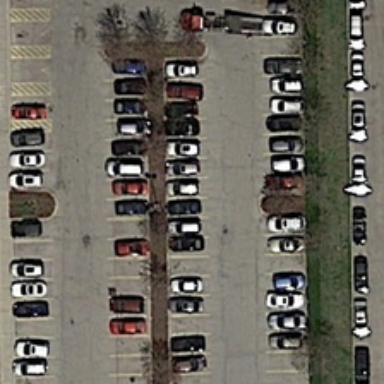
Some cars are parked in a parking lot near green meadows .